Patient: sex F, age 31
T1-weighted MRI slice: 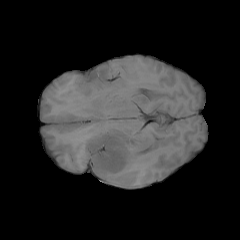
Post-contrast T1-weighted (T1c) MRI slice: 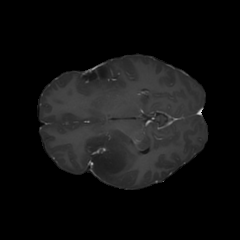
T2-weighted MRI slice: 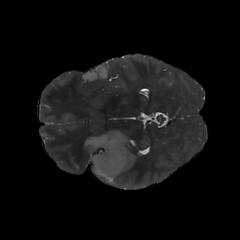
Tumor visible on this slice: yes
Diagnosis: Astrocytoma, IDH-mutant
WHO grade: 2